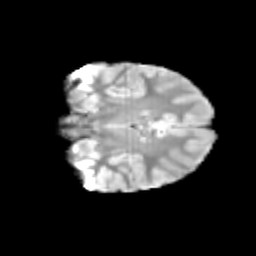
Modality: T2w
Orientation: coronal
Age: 11
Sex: female
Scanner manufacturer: siemens
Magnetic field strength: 3 T
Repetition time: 3.8 s
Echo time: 0.07 s